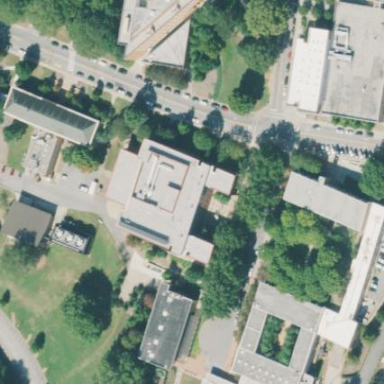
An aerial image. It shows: University building.